Question: I am trying to run a spring boot jar which has axis2 dependencies in it. I am using spring boot maven plugin to build the jar (with dependencies). When I try to run my jar, I get the following exception in my console:
'''
org.apache.axis2.AxisFault: The G:application\myapp arget\myapp.jar!\libxis2-1.6.1.jar file cannot be found.
at org.apache.axis2.deployment.repository.util.DeploymentFileData.setClassLoader(DeploymentFileData.java:111)
at org.apache.axis2.deployment.ModuleDeployer.deploy(ModuleDeployer.java:70)
at org.apache.axis2.deployment.repository.util.DeploymentFileData.deploy(DeploymentFileData.java:136)
at org.apache.axis2.deployment.DeploymentEngine.doDeploy(DeploymentEngine.java:813)
at org.apache.axis2.deployment.RepositoryListener.loadClassPathModules(RepositoryListener.java:222)
at org.apache.axis2.deployment.RepositoryListener.init2(RepositoryListener.java:71)
at org.apache.axis2.deployment.RepositoryListener.<init>(RepositoryListener.java:64)
at org.apache.axis2.deployment.DeploymentEngine.loadFromClassPath(DeploymentEngine.java:175)
at org.apache.axis2.deployment.FileSystemConfigurator.getAxisConfiguration(FileSystemConfigurator.java:135)
at ...
'''
I then checked the structure of my jar. It has lib folder inside it, which contained all the jars (including the above mentioned axis jar). Attached is the screen shot of lib folder.
Following are the solutions which I have tried:
1. Placed axis jar in the same directory as application jar.
2. Created lib folder in the same directory as application jar and placed axis jar inside it.
3. Modified manifest file to include Class-Path: /lib/
None of the solutions has worked. However, when I run the application class in eclipse, the app starts and runs perfectly. But, once I create the jar, nothing seems to run.
Can anyone please help? Thanks in advance.
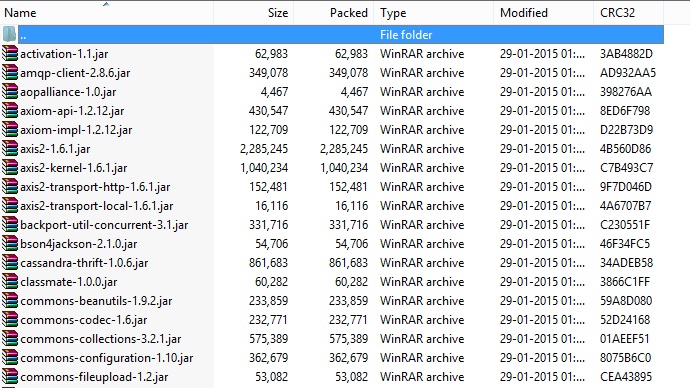
Answer: It looks like Axis can't cope with being run from a jar that's nested within another jar. It works fine in Eclipse as the Axis jar is available directly on the filesystem rather than being nested inside your Spring Boot application's jar file.
You can configure your application's fat jar file so that Spring Boot knows to unpack the Axis jar into a temporary location when it's run. If you're using Maven:
'''
<build>
<plugins>
<plugin>
<groupId>org.springframework.boot</groupId>
<artifactId>spring-boot-maven-plugin</artifactId>
<configuration>
<requiresUnpack>
<dependency>
<groupId>org.apache.axis2</groupId>
<artifactId>axis2</artifactId>
</dependency>
</requiresUnpack>
</configuration>
</plugin>
</plugins>
</build>
'''
And if you're using Gradle:
'''
springBoot {
requiresUnpack = ['org.apache.axis2:axis2']
}
'''
See the <URL> for some further details.